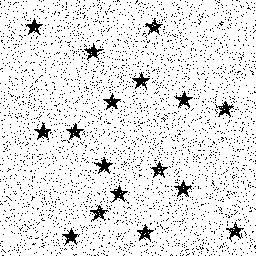
Squares: 0
Triangles: 0
Stars: 17
Total shapes: 17